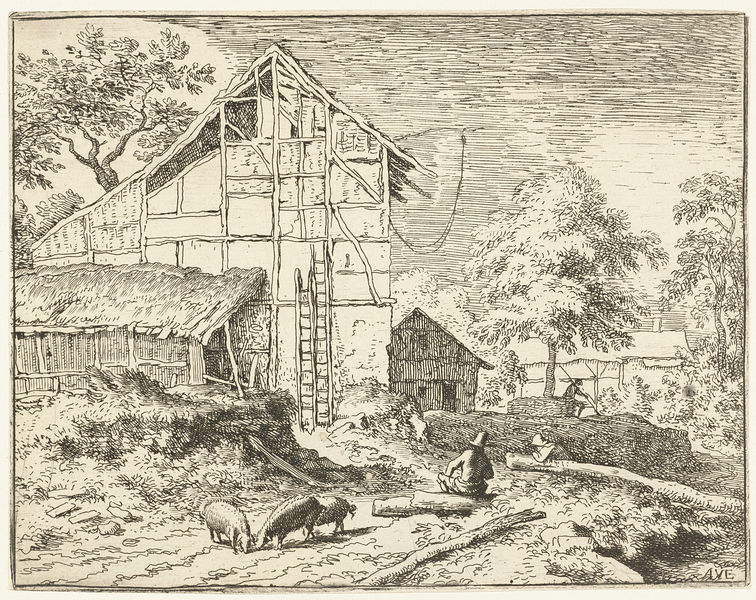
Titel: Boerenerf met twee ladders
Künstler: Allaert van Everdingen
Standort: Amsterdam
Institution: Rijksmuseum
Schlagwörter: holztreppe